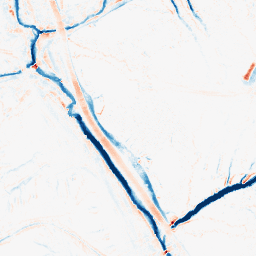
Category: morphological
Decomposition family: morphological
Decomposition parameters: operation: average
size: 5
Upsampling method: quartic
Upsampling parameters: scale: 2
Upsampling scale: 2